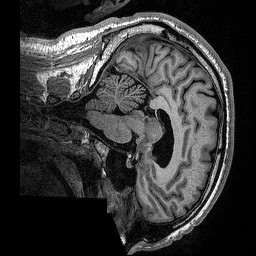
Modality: T1w
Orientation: sagittal
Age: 50
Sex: male
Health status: healthy
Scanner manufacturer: siemens
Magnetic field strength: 1.5 T
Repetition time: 2.73 s
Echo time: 0.00357 s